Question: I have a list of alarms. When alarms are activated it has been requested to make them more noticeable. When an alarms status changes I wanted to create a pulsing Outer Glow around the item for a few seconds and then have it disappear.
The problem I am having is that I can't seem to make the DropShadowEffect appear only when I need it. I tried setting the opacity to 0 and the color to Transparent but then it seems to disable the animation. I considered adding the effect in with a Style Trigger but then I'm not sure how you would remove it when the animation is done?
Any advice on how to accomplish this?
'''
<Rectangle Grid.Column="1" Grid.Row="0">
<Rectangle.Effect>
<DropShadowEffect ShadowDepth="0" BlurRadius="0" Opacity="0" Color="White" />
</Rectangle.Effect>
<Rectangle.Style>
<Style>
<Style.Triggers>
<DataTrigger Binding="{Binding Value, Converter={StaticResource AlarmConverter}, IsAsync=True}" Value="true">
<DataTrigger.EnterActions>
<BeginStoryboard>
<Storyboard FillBehavior="Stop" >
<DoubleAnimation Storyboard.TargetProperty="Effect.Opacity" To="1" FillBehavior="Stop" />
<ColorAnimation Storyboard.TargetProperty="Effect.Color" To="White" FillBehavior="Stop" />
<DoubleAnimation Storyboard.TargetProperty="Effect.BlurRadius" From="0" To="20" RepeatBehavior="3x" FillBehavior="Stop" />
</Storyboard>
</BeginStoryboard>
</DataTrigger.EnterActions>
</DataTrigger>
'''
Here's an example of what a section of the screen looks like. I had to remove the text and other aspects from the screenshot due to security concerns, my apologies. I replaced most of them generic text to still provide context. Another thing to note is that in general this isn't ran on normal monitors. It usually displayed along side other screens on a very long, very large video wall.

The Alarm with the words Binding Limits (the first word was removed, Text doesn't normally sit over like that) has a reasonable animated rolling gradient that replaced a simple flashing. Additionally the alarm status in the case causes the shape spin.
The feedback was that when an alarm status changes for the first time (from green to yellow or orange to red etc) that they would like some additional indication. I had a few different ideas. My first was to try animating the text to cause it to expand a little almost pulsing. When I tried however it expands very obviously to the right and down only and didn't really give that "Swelling" effect I had hoped for.
Another idea for which I asked here was to possibly animate a glowing border around the alarm item. Something that would get Bright and then Dim 3 or 4 times when the status changed. I am open to other ideas however. I really like the animation abilities in WPF but I am finding difficulty in using it to articulate my ideas. (Something I think will come with time)
Tried animating the Stroke and StrokeThickness as well as the effect and while it helps the Glow stand out the border is way too hard and noticible, especially when the alarm color is red.
'''
<BeginStoryboard>
<Storyboard FillBehavior="Stop">
<DoubleAnimation Storyboard.TargetProperty="StrokeThickness" To="2" />
<ColorAnimation Storyboard.TargetProperty="Stroke.Color" To="White" />
<DoubleAnimation Storyboard.TargetProperty="Effect.Opacity" To="30" />
<ColorAnimation Storyboard.TargetProperty="Effect.Color" To="White" />
<DoubleAnimation Storyboard.TargetProperty="Effect.BlurRadius" From="0" To="100" AutoReverse="True" Duration="00:00:02" RepeatBehavior="3x" />
</Storyboard>
</BeginStoryboard>
'''
Demo'd an outer glow for the alarm as a whole and it was deemed too subtle. I'm entertaining the idea of a dancing 7up dot at this point... (not really)
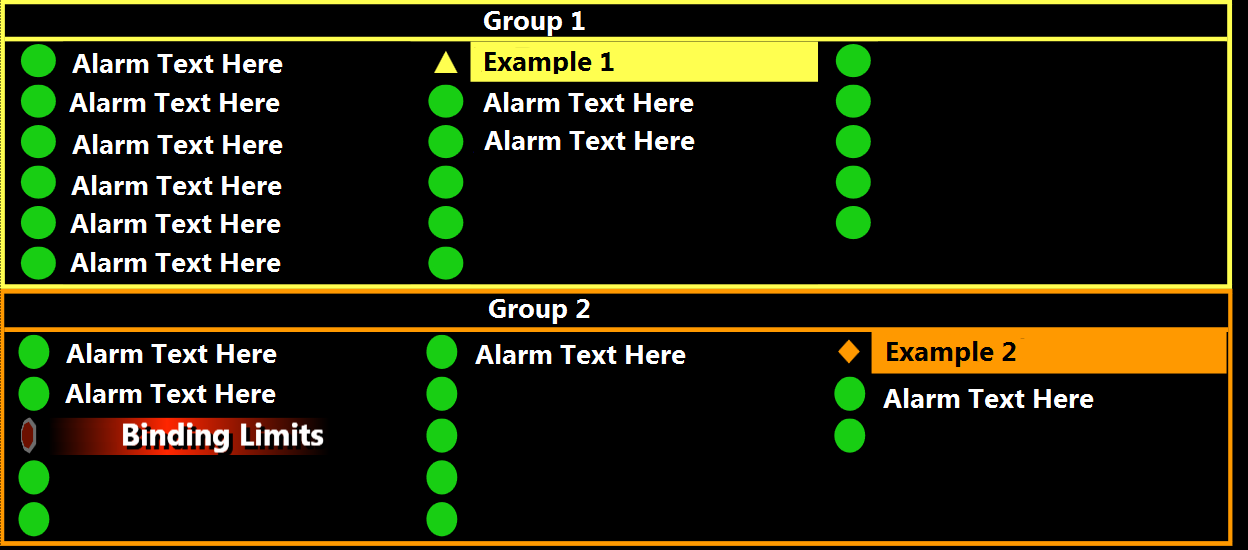
Answer: Ok amigo, so I took about 15-20mins this morning to go ahead and throw together a few random examples of styles I've used in the past for notification type stuff. I'm guessing the mock you show is just a real rough example, so without knowing more precisely what it looks like it's difficult to match the style like a designer would want to.
However, I imagine you could use these examples to get the creative juices flowing on how/what route to go, and just a taste of some of the things you can do real quick and easily. If you want a prettier/more precise example you'll have to share the real screens etc. The animations and stuff could apply to other objects like the icon and stuff but for this example I just threw them at some boxes.
These are from my own bag of tricks, use them freely, I have tons more different techniques I could show you if ya want also but if we get too involved, well this sort of in depth advice is how I make a living, so may have to at least charge ya a case of beer or something ;)
Anyhow, throw this in a window, I just did it with a fresh quick wpf proj. so you'll just paste them in and run it, they're set to start on load.
Main thing I've found to avoid, is messing heavily with gradients and the various pixel shader stuff like that in mass animations. However stuff like this seems to do fine.
<URL>
'''
<Window
xmlns="http://schemas.microsoft.com/winfx/2006/xaml/presentation"
xmlns:x="http://schemas.microsoft.com/winfx/2006/xaml"
xmlns:i="http://schemas.microsoft.com/expression/2010/interactivity" xmlns:ei="http://schemas.microsoft.com/expression/2010/interactions" x:Class="MainWindow"
Title="MainWindow" Height="450" Width="250">
<Window.Resources>
<!-- Marching Ants -->
<Storyboard x:Key="MarchingAnts">
<DoubleAnimation BeginTime="00:00:00"
Storyboard.TargetName="AlertBox"
Storyboard.TargetProperty="StrokeThickness"
To="4"
Duration="0:0:0.25" />
<!-- If you want to run counter-clockwise, just swap the 'From' and 'To' values. -->
<DoubleAnimation BeginTime="00:00:00" RepeatBehavior="Forever" Storyboard.TargetName="AlertBox" Storyboard.TargetProperty="StrokeDashOffset"
Duration="0:3:0" From="1000" To="0"/>
</Storyboard>
<!-- Pulse -->
<Storyboard x:Key="Pulse" RepeatBehavior="Forever">
<DoubleAnimationUsingKeyFrames Storyboard.TargetProperty="(UIElement.RenderTransform).(TransformGroup.Children)[0].(ScaleTransform.ScaleX)" Storyboard.TargetName="PulseBox">
<EasingDoubleKeyFrame KeyTime="0:0:0.5" Value="1.15"/>
<EasingDoubleKeyFrame KeyTime="0:0:1" Value="1"/>
</DoubleAnimationUsingKeyFrames>
<DoubleAnimationUsingKeyFrames Storyboard.TargetProperty="(UIElement.RenderTransform).(TransformGroup.Children)[0].(ScaleTransform.ScaleY)" Storyboard.TargetName="PulseBox">
<EasingDoubleKeyFrame KeyTime="0:0:0.5" Value="1.15"/>
<EasingDoubleKeyFrame KeyTime="0:0:1" Value="1"/>
</DoubleAnimationUsingKeyFrames>
</Storyboard>
<!-- Flipper -->
<Storyboard x:Key="Flipper" RepeatBehavior="Forever">
<PointAnimationUsingKeyFrames Storyboard.TargetProperty="(UIElement.RenderTransformOrigin)" Storyboard.TargetName="FlipperBox">
<EasingPointKeyFrame KeyTime="0:0:1" Value="0.5,0.5"/>
<EasingPointKeyFrame KeyTime="0:0:2" Value="0.5,0.5"/>
</PointAnimationUsingKeyFrames>
<DoubleAnimationUsingKeyFrames Storyboard.TargetProperty="(UIElement.RenderTransform).(TransformGroup.Children)[0].(ScaleTransform.ScaleY)" Storyboard.TargetName="FlipperBox">
<EasingDoubleKeyFrame KeyTime="0:0:1" Value="-1"/>
<EasingDoubleKeyFrame KeyTime="0:0:2" Value="1"/>
</DoubleAnimationUsingKeyFrames>
</Storyboard>
<!-- Elasic Lines -->
<Storyboard x:Key="ElasticLines" RepeatBehavior="Forever" AutoReverse="True">
<PointAnimationUsingKeyFrames Storyboard.TargetProperty="(Shape.Fill).(LinearGradientBrush.EndPoint)" Storyboard.TargetName="ElasticBox">
<EasingPointKeyFrame KeyTime="0:0:4" Value="12,8"/>
</PointAnimationUsingKeyFrames>
</Storyboard>
<!-- Knight Rider -->
<Storyboard x:Key="KnightRider" RepeatBehavior="Forever" AutoReverse="True">
<DoubleAnimationUsingKeyFrames Storyboard.TargetProperty="(UIElement.RenderTransform).(TransformGroup.Children)[3].(TranslateTransform.X)" Storyboard.TargetName="KRBox">
<EasingDoubleKeyFrame KeyTime="0:0:1" Value="-50"/>
<EasingDoubleKeyFrame KeyTime="0:0:2" Value="50"/>
<EasingDoubleKeyFrame KeyTime="0:0:3" Value="0"/>
</DoubleAnimationUsingKeyFrames>
</Storyboard>
</Window.Resources>
<Window.Triggers>
<EventTrigger RoutedEvent="FrameworkElement.Loaded">
<BeginStoryboard Storyboard="{StaticResource Pulse}"/>
<BeginStoryboard Storyboard="{StaticResource MarchingAnts}"/>
<BeginStoryboard Storyboard="{StaticResource Flipper}"/>
<BeginStoryboard Storyboard="{StaticResource ElasticLines}"/>
<BeginStoryboard Storyboard="{StaticResource KnightRider}"/>
</EventTrigger>
</Window.Triggers>
<Grid HorizontalAlignment="Center" VerticalAlignment="Center">
<Grid.Resources>
<Style TargetType="{x:Type TextBlock}">
<Setter Property="Foreground" Value="White"/>
<Setter Property="FontWeight" Value="Bold"/>
<Setter Property="FontSize" Value="35"/>
<Setter Property="HorizontalAlignment" Value="Center"/>
<Setter Property="VerticalAlignment" Value="Center"/>
<Setter Property="Text" Value="ALERT"/>
</Style>
<Style TargetType="{x:Type Grid}">
<Setter Property="Margin" Value="0,10"/>
</Style>
<Style TargetType="{x:Type Rectangle}">
<Setter Property="Height" Value="50"/>
<Setter Property="Width" Value="150"/>
</Style>
</Grid.Resources>
<StackPanel>
<!-- Marching Ants -->
<Grid>
<Rectangle x:Name="AlertBox"
Stroke="Red"
StrokeDashOffset="2" StrokeDashArray="5" Margin="5">
<Rectangle.Fill>
<LinearGradientBrush StartPoint="0,0" EndPoint="6,4" MappingMode="Absolute" SpreadMethod="Repeat">
<GradientStop Color="Red" Offset="0.25"/>
<GradientStop Color="#<PHONE>" Offset="0.15"/>
</LinearGradientBrush>
</Rectangle.Fill>
</Rectangle>
<TextBlock/>
</Grid>
<!-- End Marching Ants -->
<!-- Pulse : Will not skew other elements location like width/height animations would. -->
<Grid>
<Border x:Name="PulseBox"
Background="Red" RenderTransformOrigin="0.5,0.5">
<Border.RenderTransform>
<TransformGroup>
<ScaleTransform/>
<SkewTransform/>
<RotateTransform/>
<TranslateTransform/>
</TransformGroup>
</Border.RenderTransform>
<TextBlock/>
</Border>
</Grid>
<!-- End Pulse -->
<!-- Flipper -->
<Grid>
<Border x:Name="FlipperBox"
Background="Red">
<Border.RenderTransform>
<TransformGroup>
<ScaleTransform/>
<SkewTransform/>
<RotateTransform/>
<TranslateTransform/>
</TransformGroup>
</Border.RenderTransform>
<TextBlock/>
</Border>
</Grid>
<!-- End Flipper -->
<!-- Elastic Lines -->
<Grid>
<Rectangle x:Name="ElasticBox"
Stroke="Red" StrokeThickness="5" Margin="5">
<Rectangle.Fill>
<LinearGradientBrush StartPoint="0,0" EndPoint="6,4" MappingMode="Absolute" SpreadMethod="Repeat">
<GradientStop Color="Red" Offset="0.25"/>
<GradientStop Color="#<PHONE>" Offset="0.15"/>
</LinearGradientBrush>
</Rectangle.Fill>
</Rectangle>
<TextBlock/>
</Grid>
<!-- End Elastic Box -->
<!-- Knight Rider -->
<Grid>
<Rectangle Fill="Red"/>
<Rectangle x:Name="KRBox" Width="50" Fill="White" RenderTransformOrigin="0.5,0.5">
<Rectangle.RenderTransform>
<TransformGroup>
<ScaleTransform/>
<SkewTransform/>
<RotateTransform/>
<TranslateTransform/>
</TransformGroup>
</Rectangle.RenderTransform>
</Rectangle>
<TextBlock Foreground="Red"/>
</Grid>
<!-- End Knight Rider -->
</StackPanel>
</Grid>
</Window>
'''